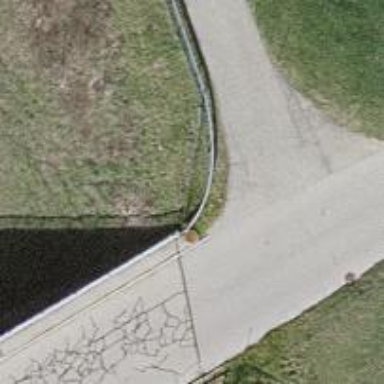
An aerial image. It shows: There is fence around bridge.